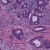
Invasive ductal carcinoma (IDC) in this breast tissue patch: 1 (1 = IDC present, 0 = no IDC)